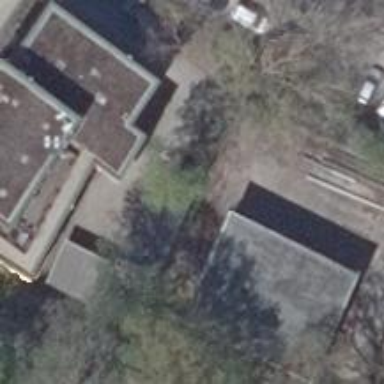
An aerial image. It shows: Service building at traction substation.